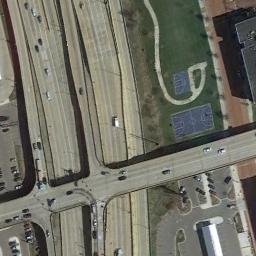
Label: overpass